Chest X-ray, PA view. Patient: 42 years old, sex F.
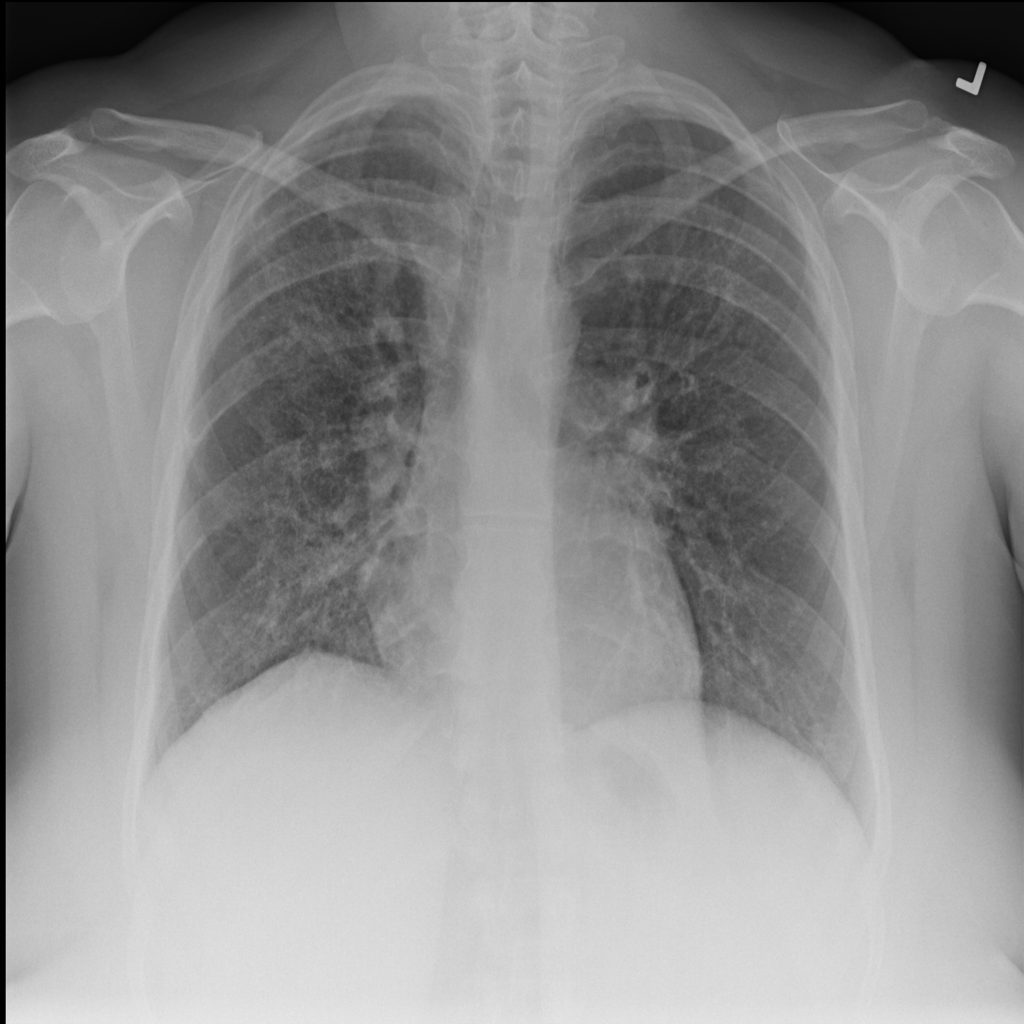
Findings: Infiltration